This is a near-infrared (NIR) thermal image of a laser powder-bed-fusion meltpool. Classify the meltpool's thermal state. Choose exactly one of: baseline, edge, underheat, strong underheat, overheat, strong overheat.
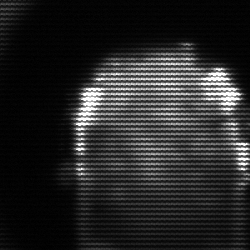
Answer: baseline